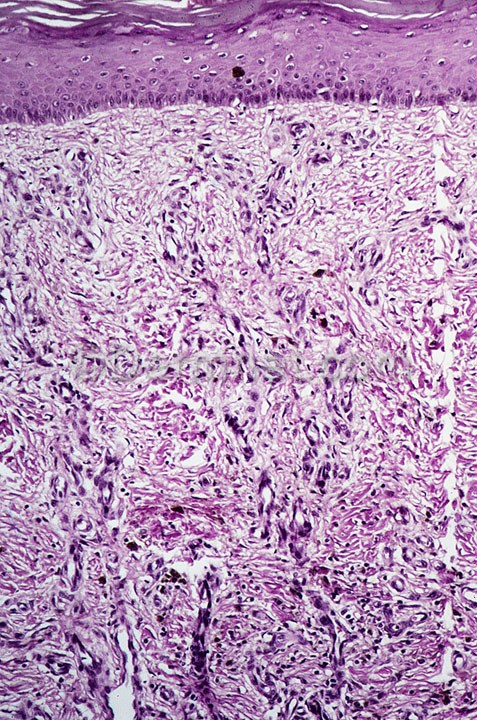
Disease: Eczema Photos